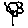
Label: flower